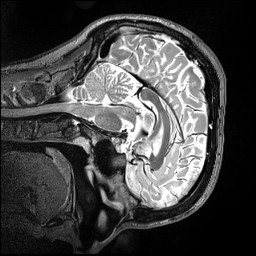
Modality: T2w
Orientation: sagittal